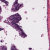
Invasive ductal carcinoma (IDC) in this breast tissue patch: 0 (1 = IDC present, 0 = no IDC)